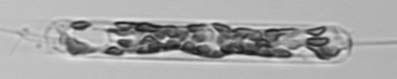
Label: Ditylum_brightwellii